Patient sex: M
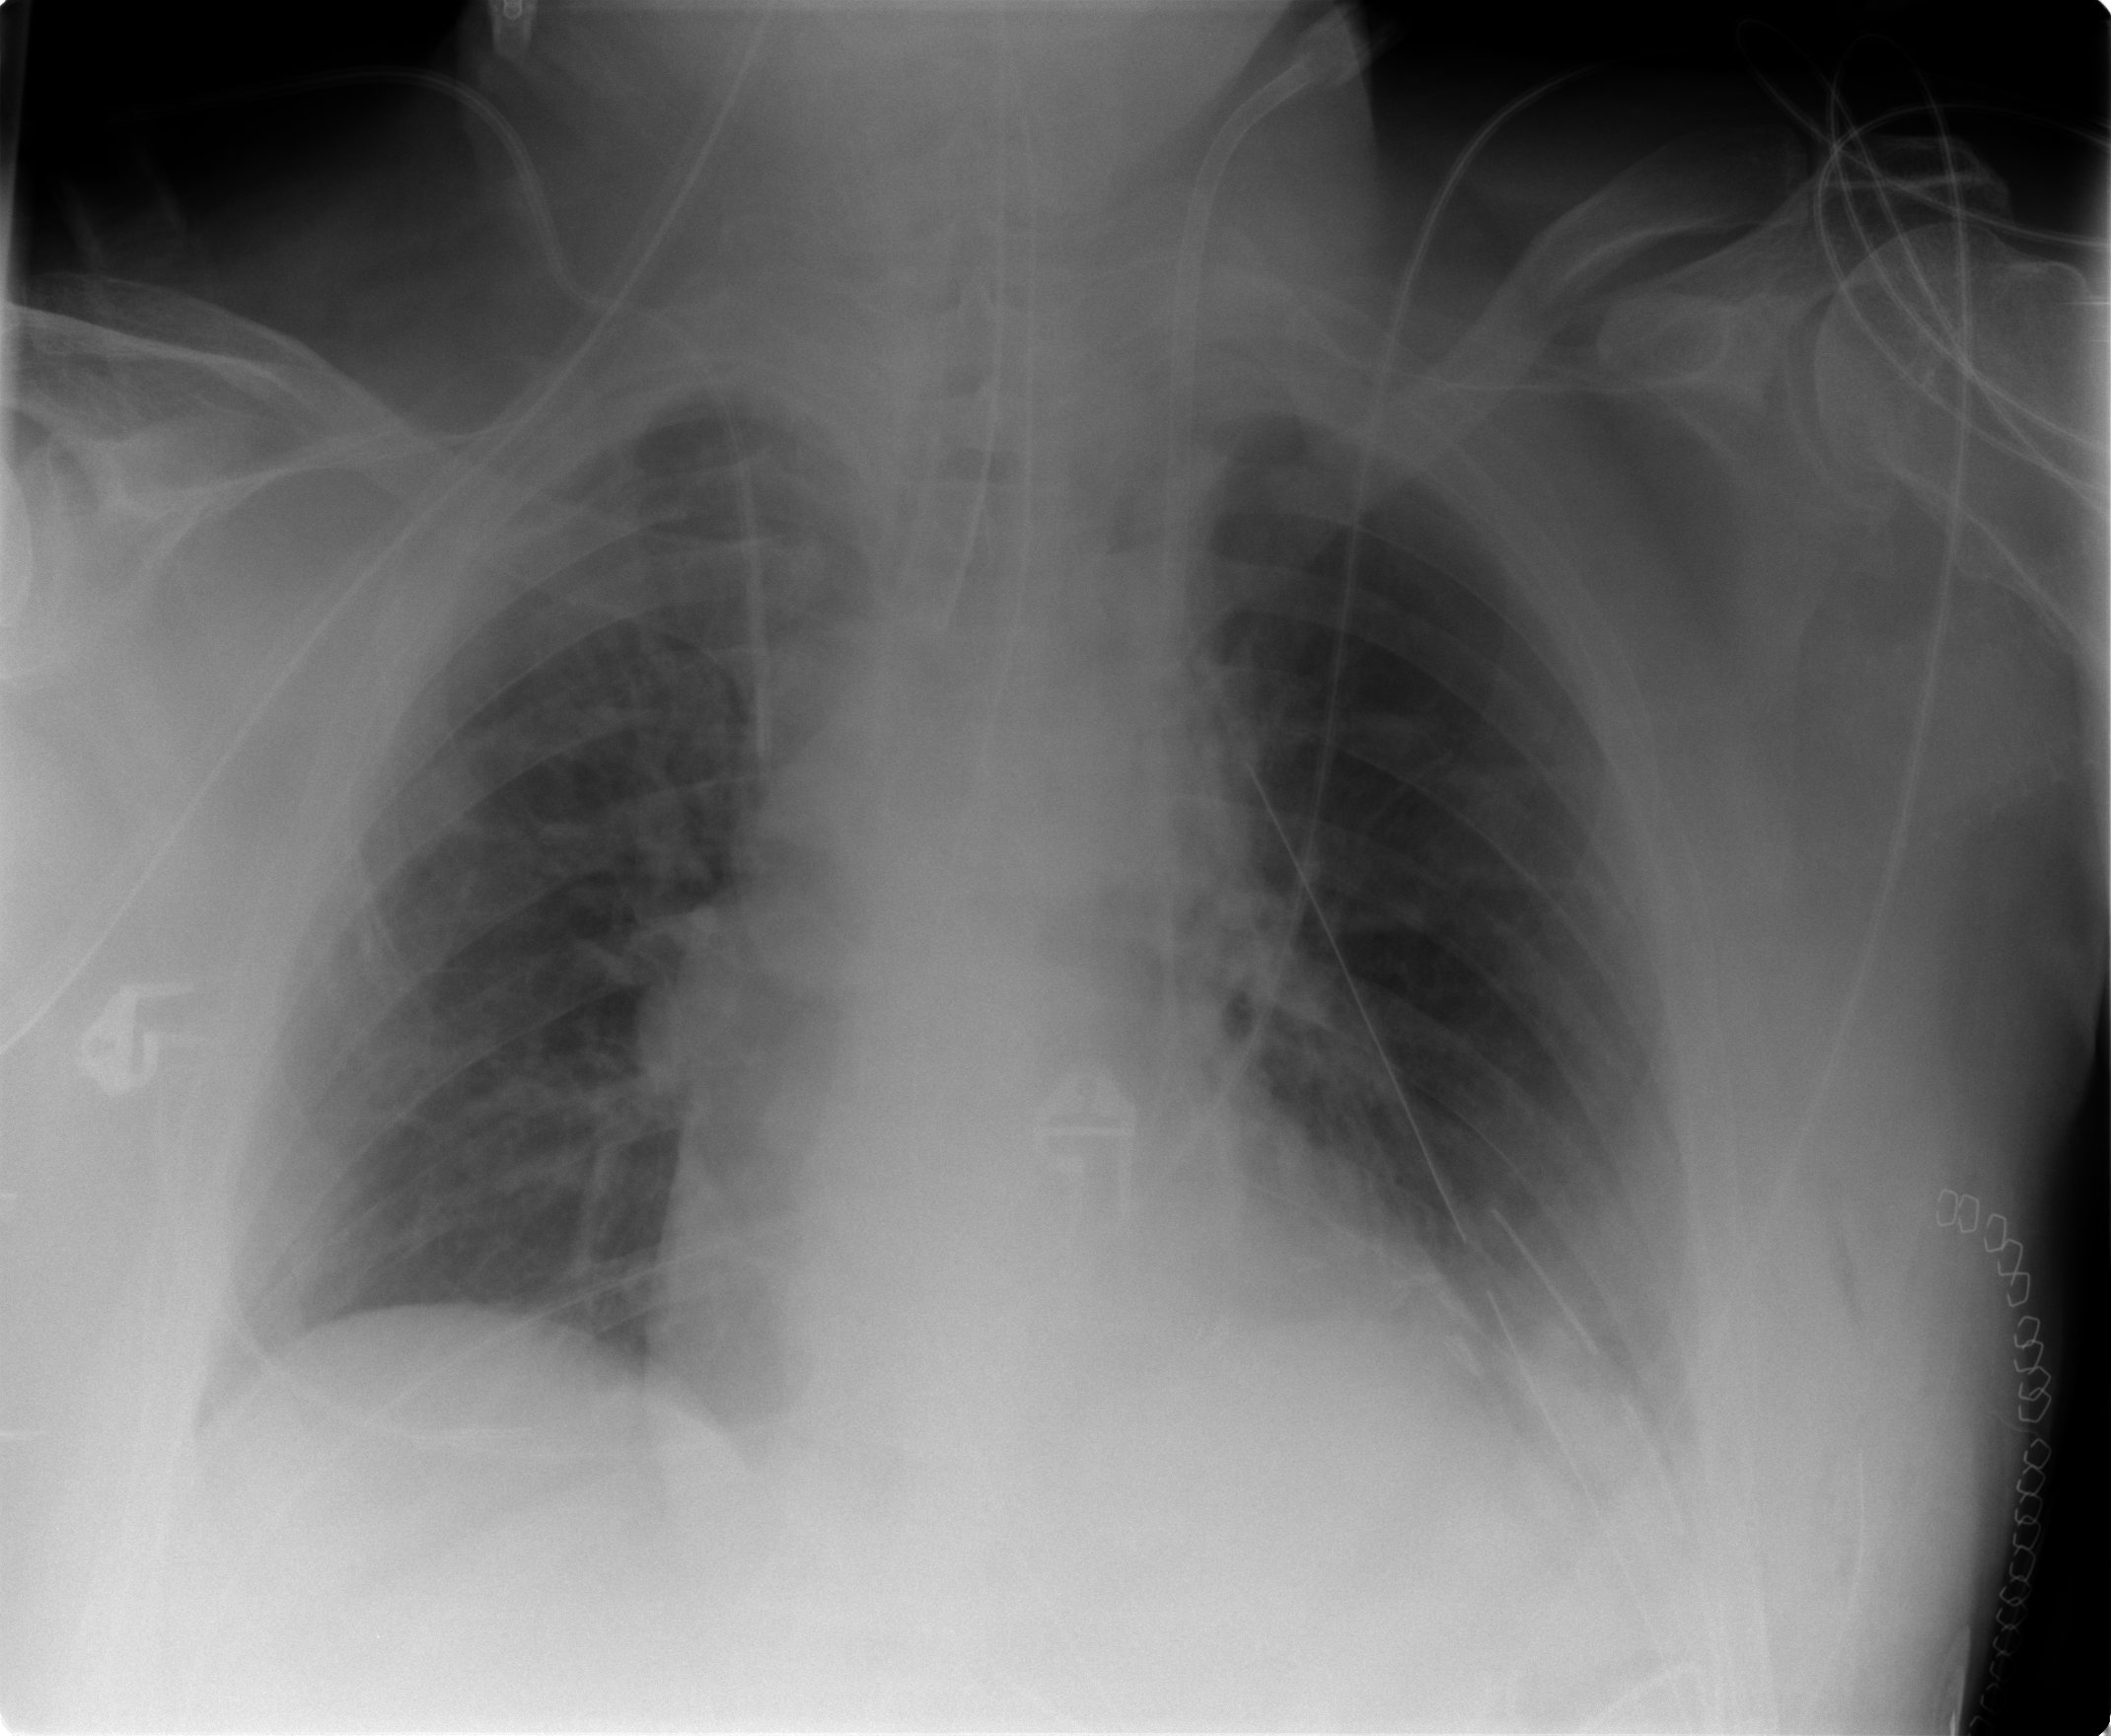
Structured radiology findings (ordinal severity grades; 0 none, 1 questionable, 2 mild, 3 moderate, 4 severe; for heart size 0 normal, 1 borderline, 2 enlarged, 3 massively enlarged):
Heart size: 2
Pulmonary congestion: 1
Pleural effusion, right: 1
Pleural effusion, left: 1
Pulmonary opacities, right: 0
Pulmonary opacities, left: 1
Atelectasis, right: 1
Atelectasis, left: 2